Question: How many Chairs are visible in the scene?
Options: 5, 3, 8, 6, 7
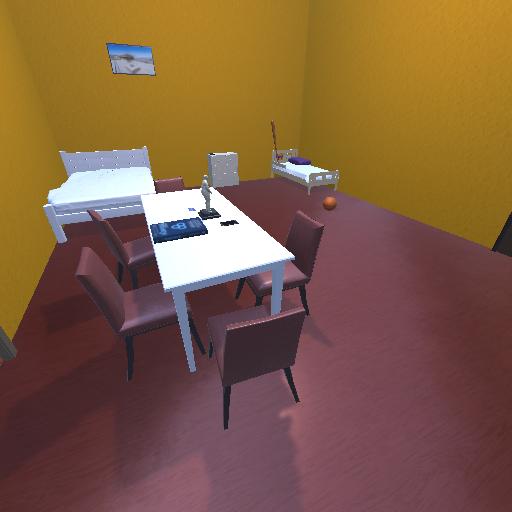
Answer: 5